Field crop: tomato
Growth stage: 1
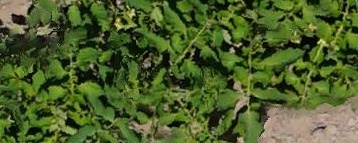
Species: tomato